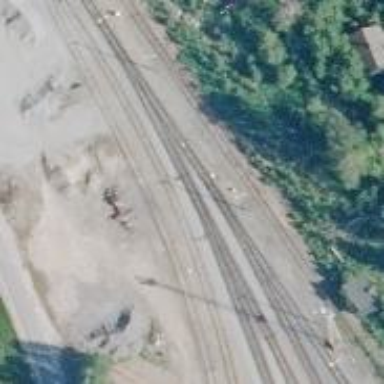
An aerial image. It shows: Wedge is used for the railway derail.